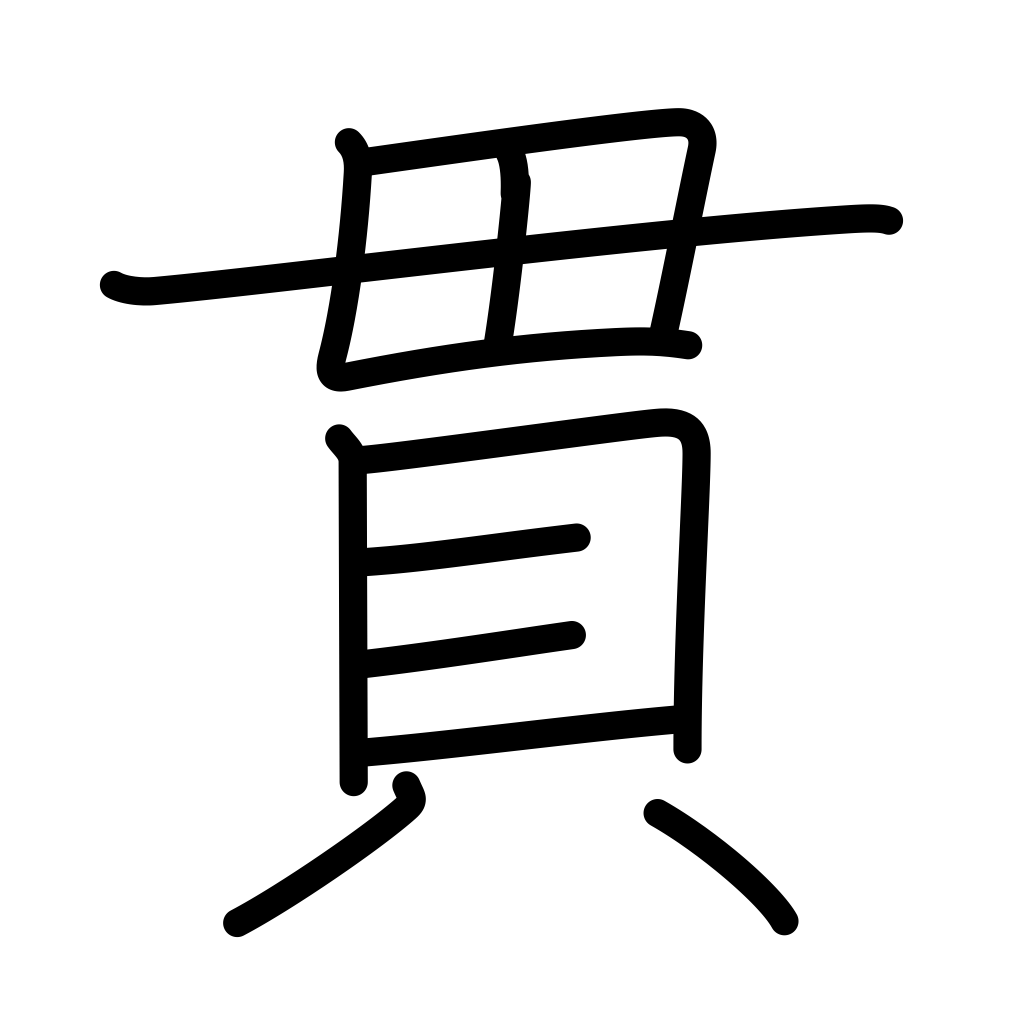
Meaning: pierce, 8 1/3lbs, penetrate, brace